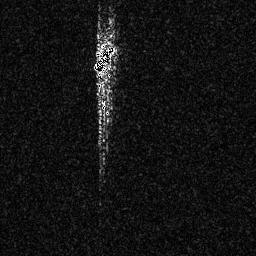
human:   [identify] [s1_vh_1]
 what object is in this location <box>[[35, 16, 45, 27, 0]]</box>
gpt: <ref>1 medium ship at the top</ref>